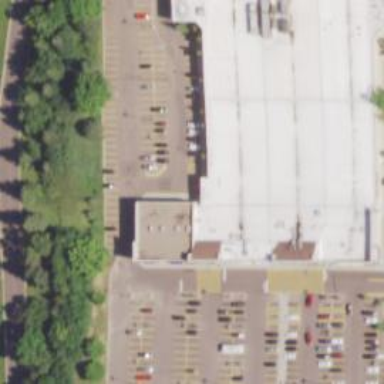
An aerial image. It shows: Building that houses supermarket.